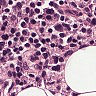
Metastatic tissue present: no